Question: In PhpStorm I am getting error highlighting after switching to the new PHP 8.0 syntax.

My question is:
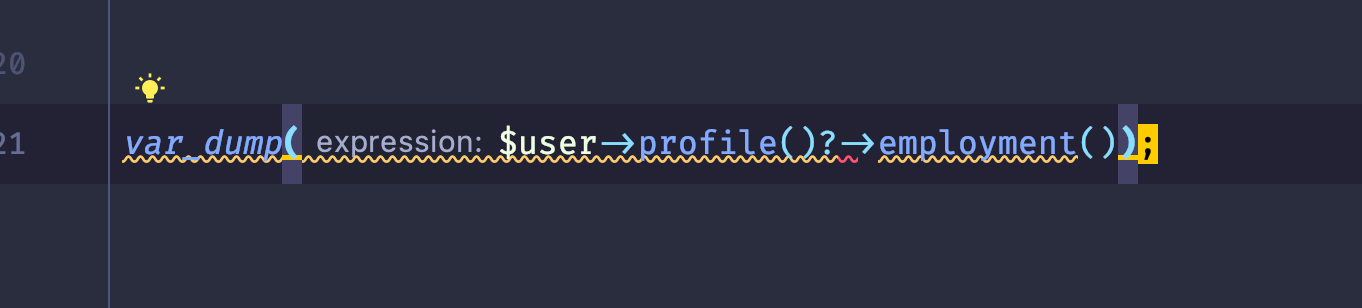
Answer: As mentioned by Urmat Zhenaliev in the previous post, the EAP version is always up-to-date with the newest version releases of supported programming languages.
So for a developer that wants to program bleeding edge technology it is wise to think about EAP (early access program/releases) installations